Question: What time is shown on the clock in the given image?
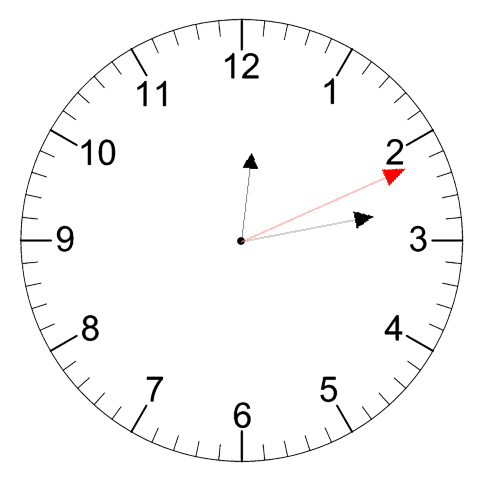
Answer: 12:13:11